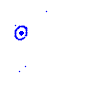
Particle: proton